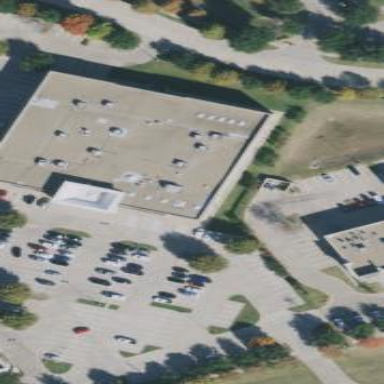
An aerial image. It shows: Building used as fitness center.